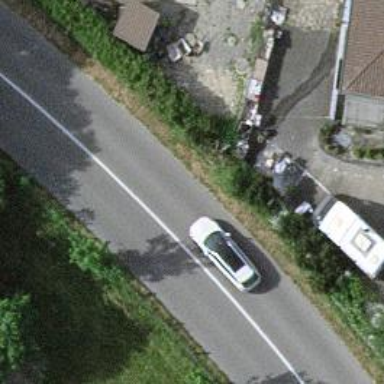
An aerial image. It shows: Primary highway with asphalt surface and designated cycle lane.